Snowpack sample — Snodgrass Mountain, Crested Butte, Colorado (2/4/25, 12:06 PM MST)
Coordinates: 38.923, -106.968
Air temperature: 35 °F
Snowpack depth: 80 cm
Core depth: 80 cm
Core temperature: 32 °F
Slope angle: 14°, slope face: 78°
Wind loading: low
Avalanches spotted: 0
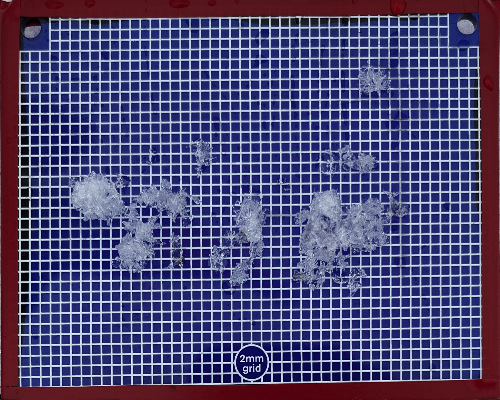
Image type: profile
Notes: No avalanches nearby, unusually warm weather for the last month reported by residents, Collected 25 yards from treeline